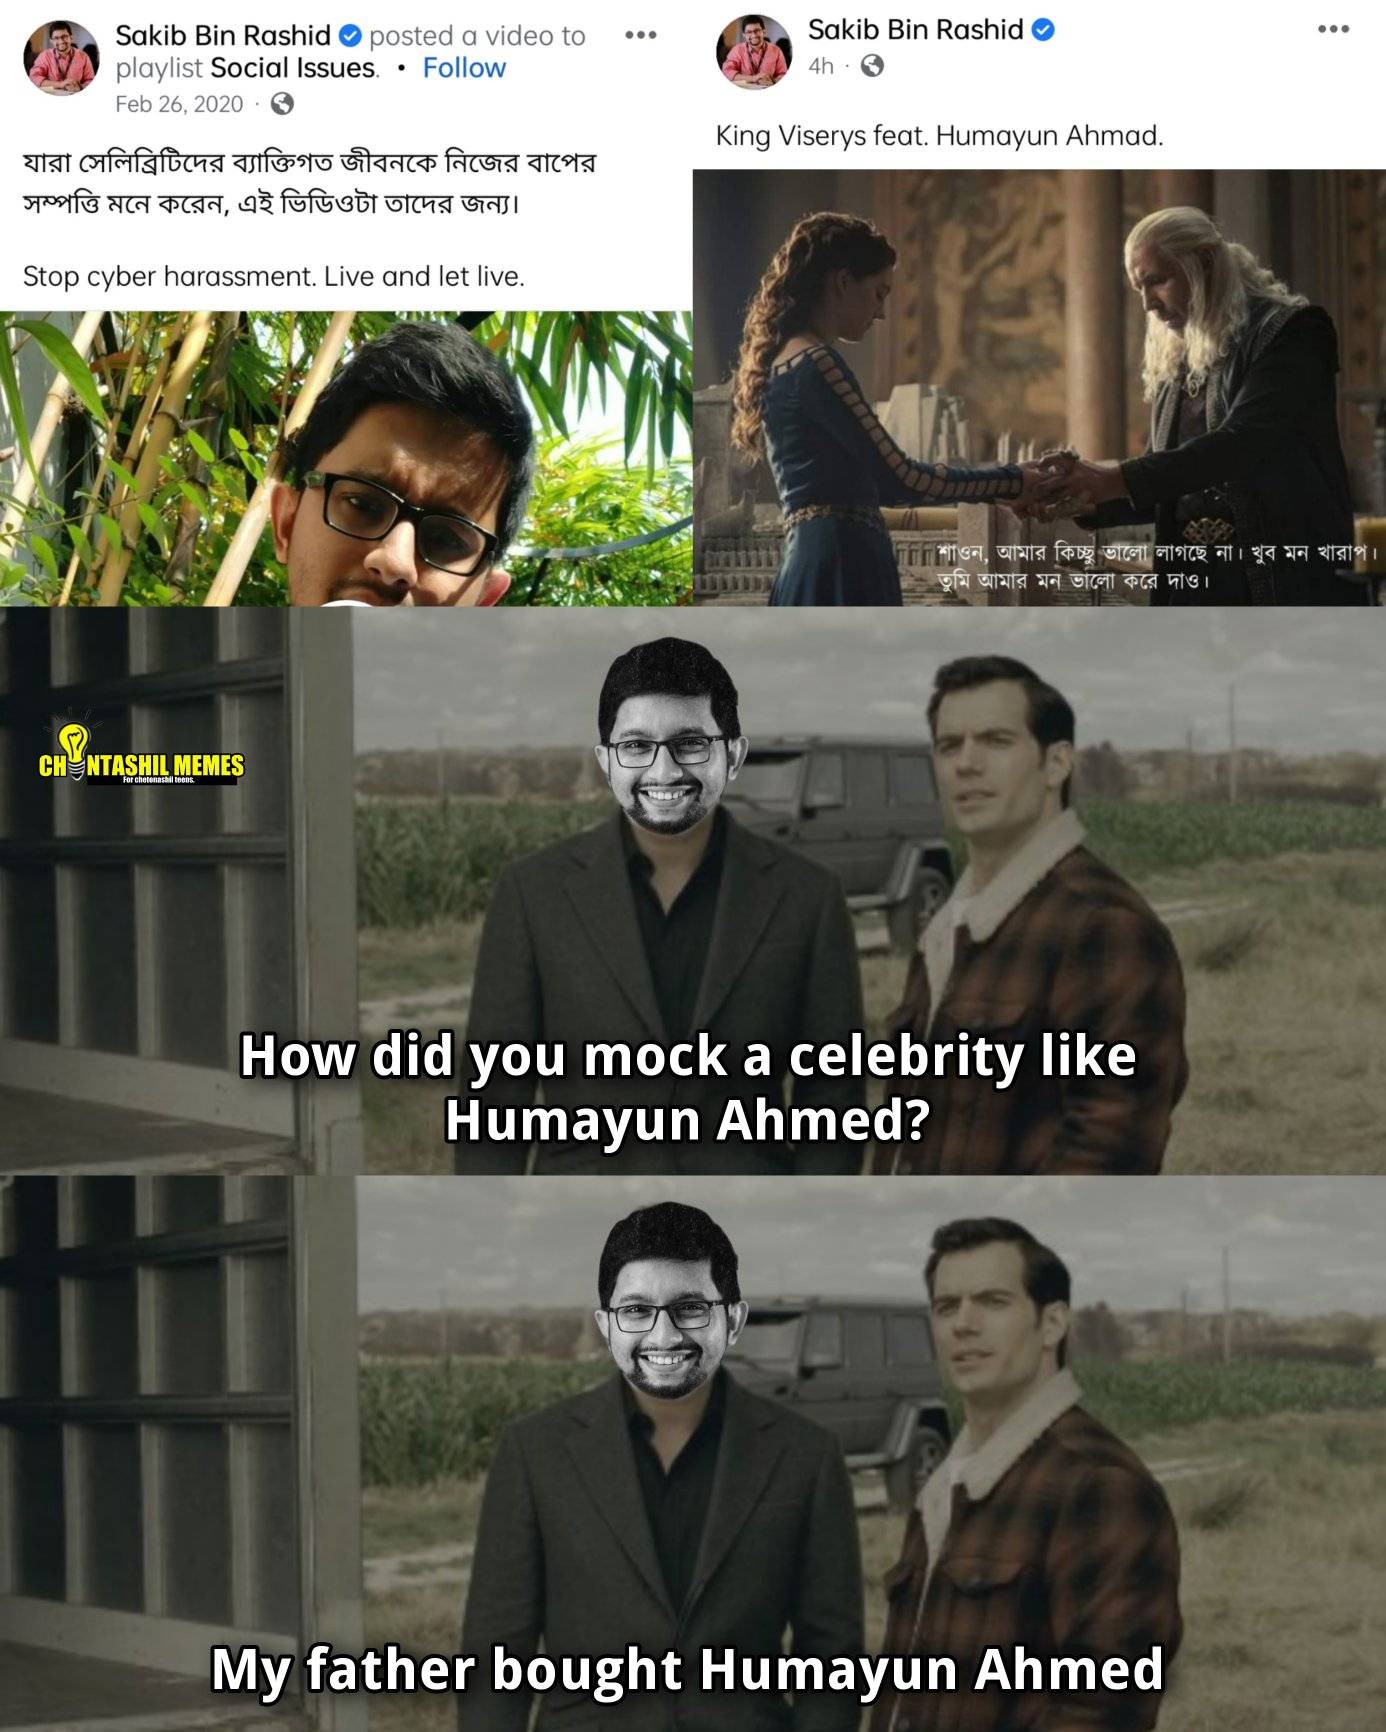
Caption: How did you mock a celebrity like Humayun Ahmed?   My father bought Humayun Ahmed
Label: hate